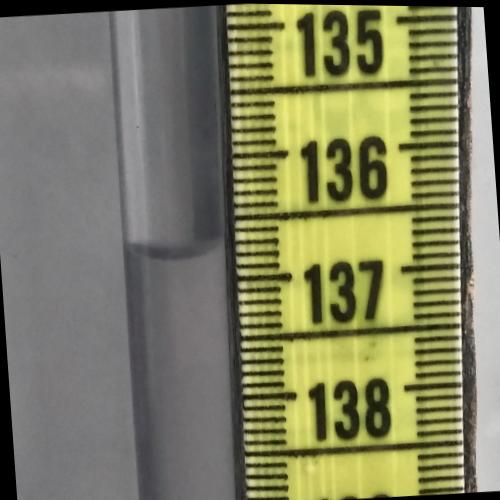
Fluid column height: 136.8 cm